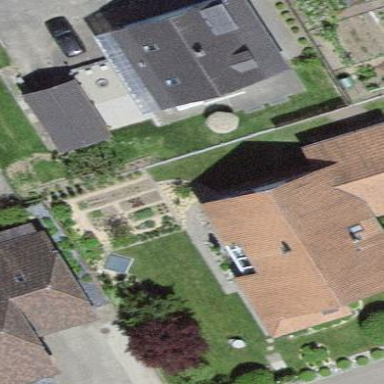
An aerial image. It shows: Residential building.